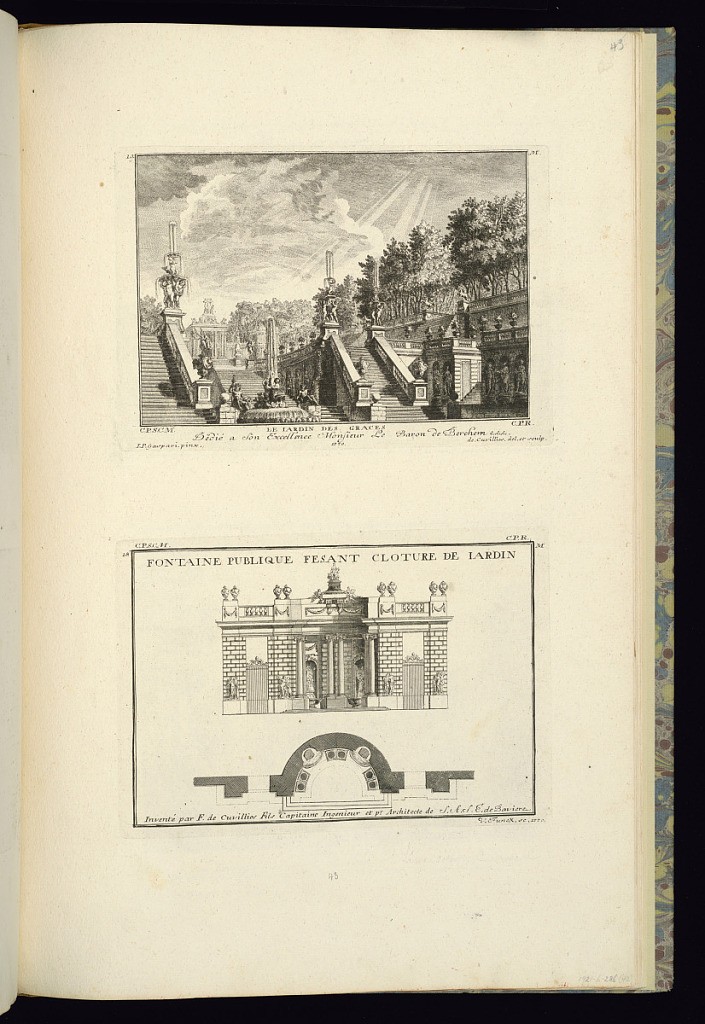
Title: Fountain and Garden Designs
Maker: Giovanni Paolo Gaspari, 1714 – 1775
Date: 1770
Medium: Etching and engraving on paper
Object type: Print
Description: Two plates printed on a single sheet. The upper plate illustrates a garden with steps, fountains, sculpted figures, trees, columns balustrades, vases, potted plants, and a colonnade. The lower plate illustrates an elevation and plan for a fountain garden gate featuring sculpted figures, columns, rustication, vase finials, and festoons. The plates are titled, signed, numbered, and dated.